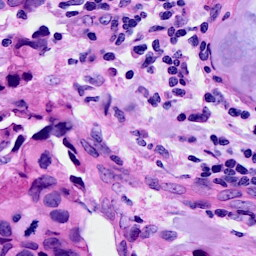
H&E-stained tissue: Breast